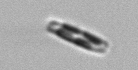
Label: pennate